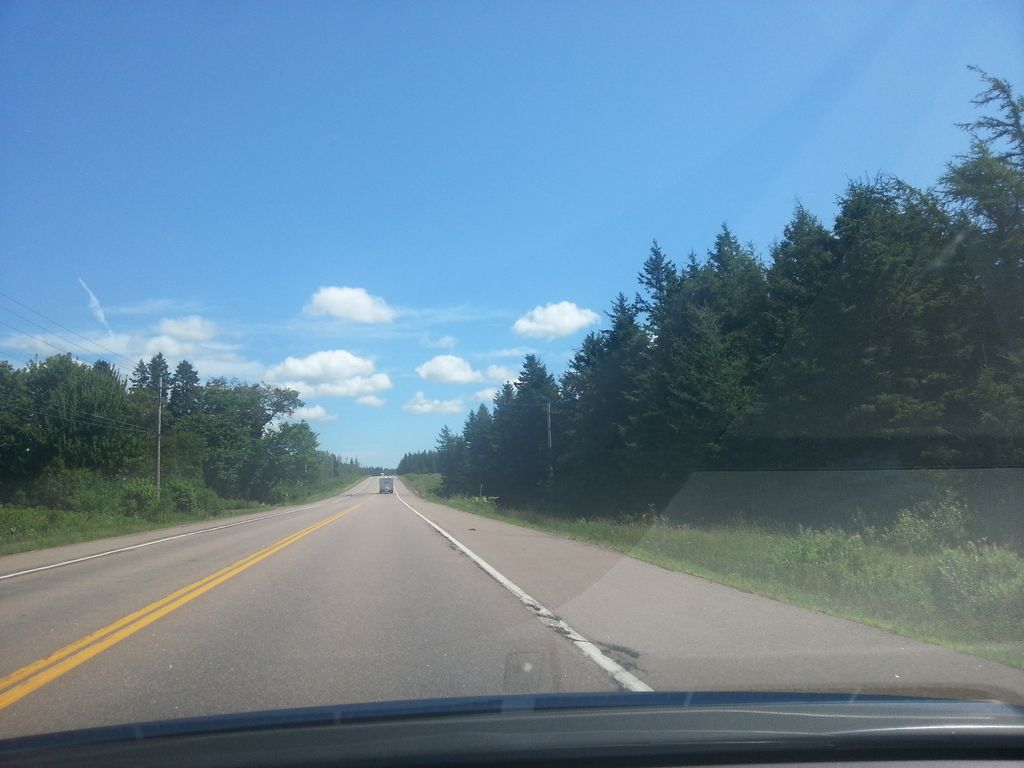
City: charlottetown